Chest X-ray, AP view. Patient: 56 years old, sex M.
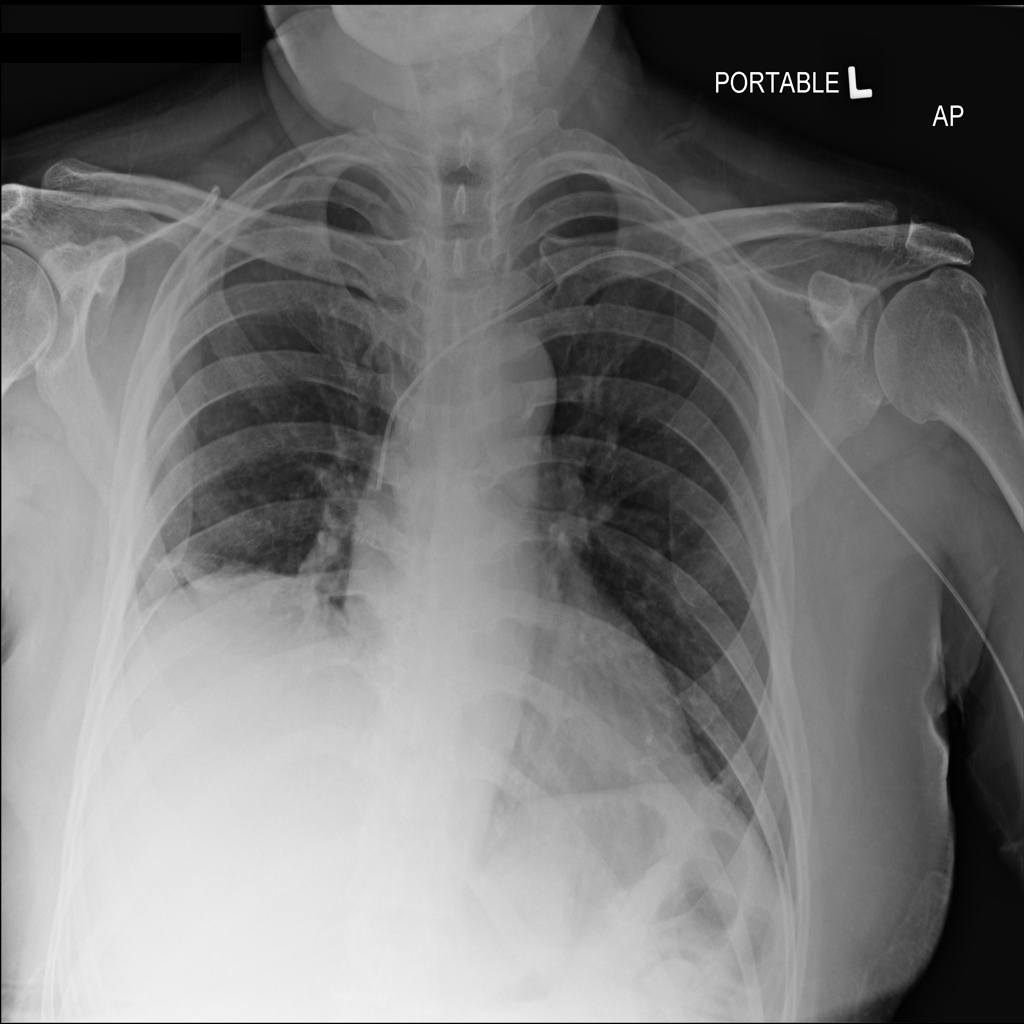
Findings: No Finding